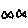
Label: fish